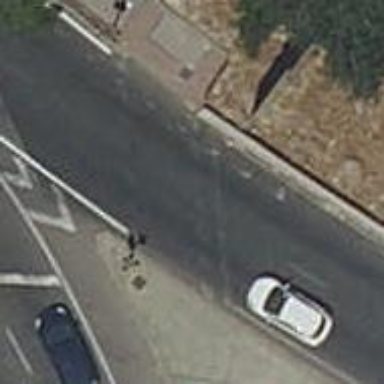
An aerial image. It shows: Road with traffic signals.